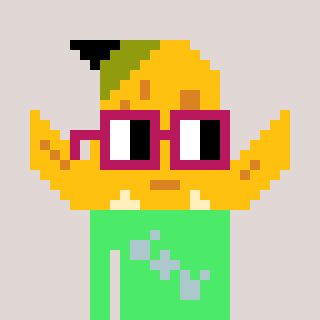
a pixel art character with square dark red glasses, a banana-shaped head and a teal-colored body on a warm background